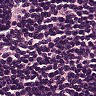
Metastatic tissue present: no